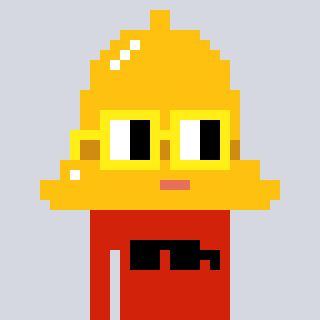
a pixel art character with square yellow glasses, a bell-shaped head and a red-colored body on a cool background